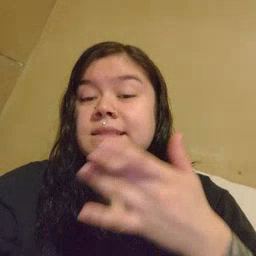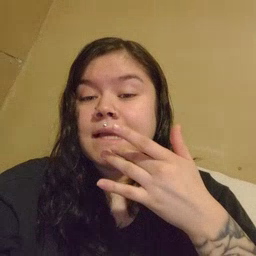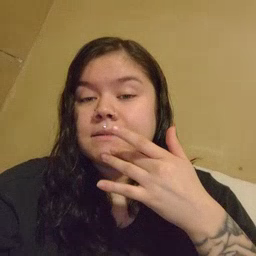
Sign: taste